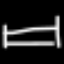
Label: bed